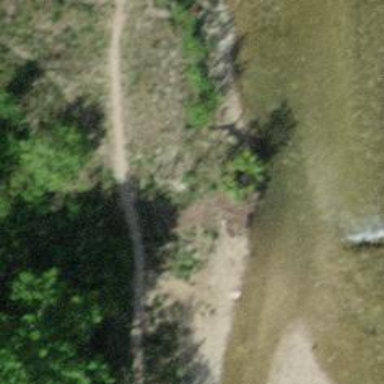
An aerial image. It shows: Path.